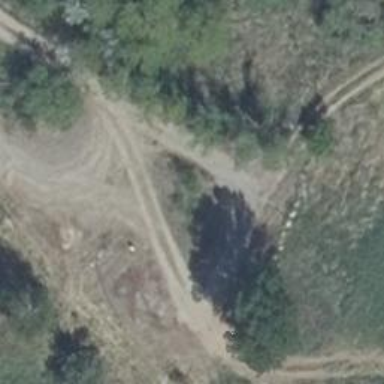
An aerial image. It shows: Hunting stand.